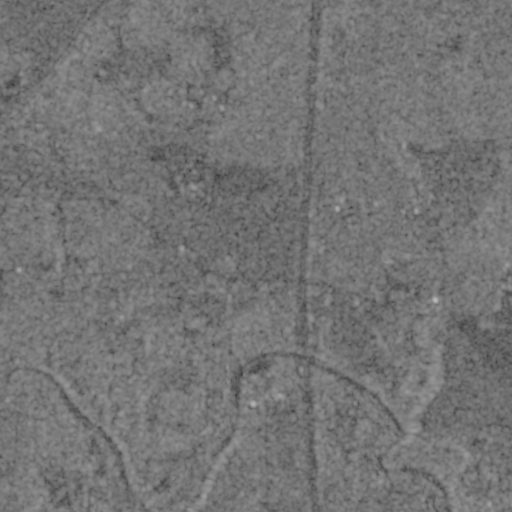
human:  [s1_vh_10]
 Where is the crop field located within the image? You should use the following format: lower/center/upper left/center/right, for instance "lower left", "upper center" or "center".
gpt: The crop field is located in the lower right of the image.
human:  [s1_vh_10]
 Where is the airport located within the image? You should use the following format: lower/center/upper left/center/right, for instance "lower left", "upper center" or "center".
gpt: There is no airport in the image.

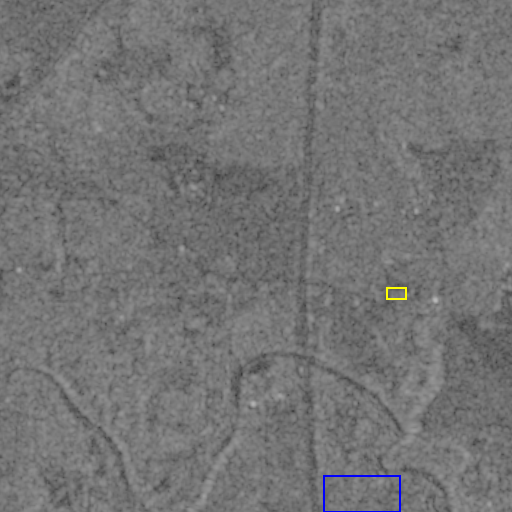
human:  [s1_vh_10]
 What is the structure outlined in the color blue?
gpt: The structure outlined in blue is a crop field.
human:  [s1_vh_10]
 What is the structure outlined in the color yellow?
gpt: The structure outlined in yellow is a building.
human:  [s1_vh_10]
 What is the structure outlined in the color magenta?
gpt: There is no magenta outline.